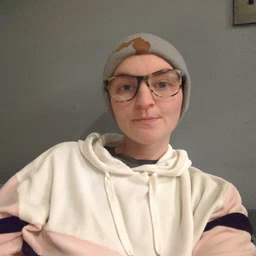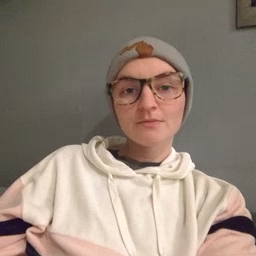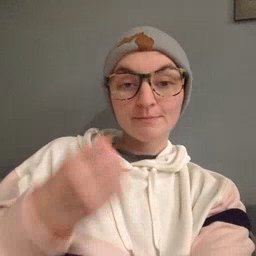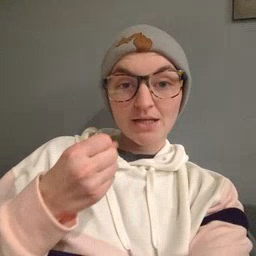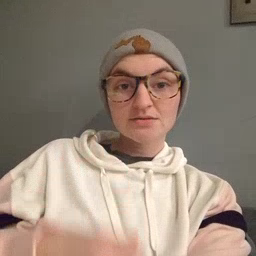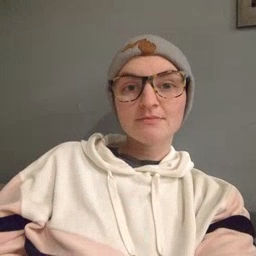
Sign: milk